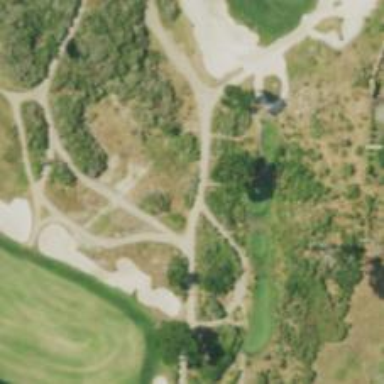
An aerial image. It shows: Service road used as golf cart path.